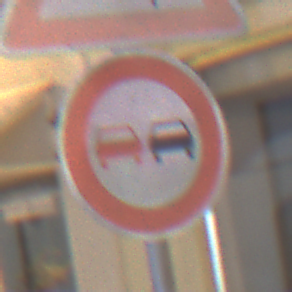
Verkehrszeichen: Ueberholverbot
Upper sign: SeitenwindVonRechts
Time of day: Night
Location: Outdoor (Urban)
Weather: Overcast
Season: Winter
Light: Artificial